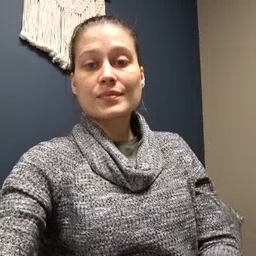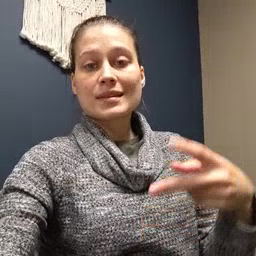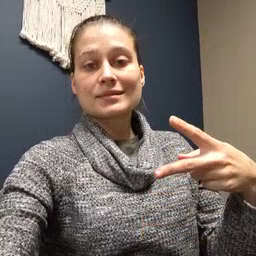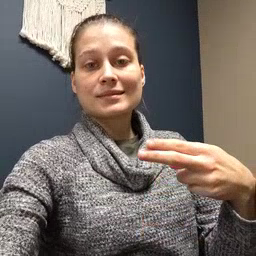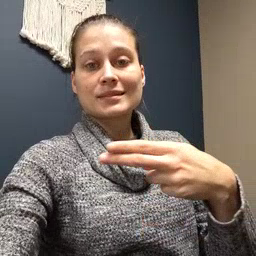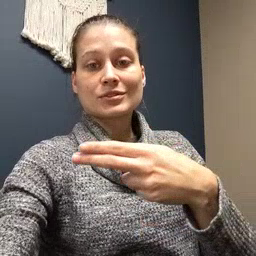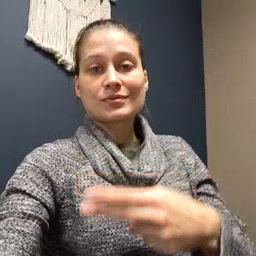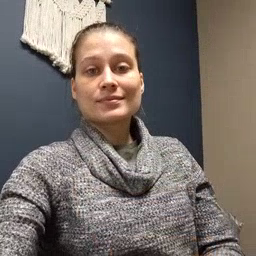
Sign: scissors